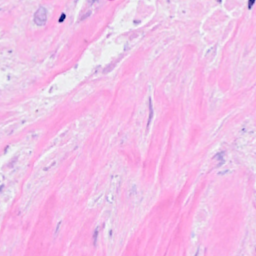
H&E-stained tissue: Breast